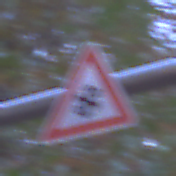
Verkehrszeichen: SchneeOderEisglaette
Umgebung: Outdoor, Suburban
Tageszeit: Night
Wetter: PartlyCloudy
Licht: Artificial
Jahreszeit: NotSpecified
Kontrast: LowContrast